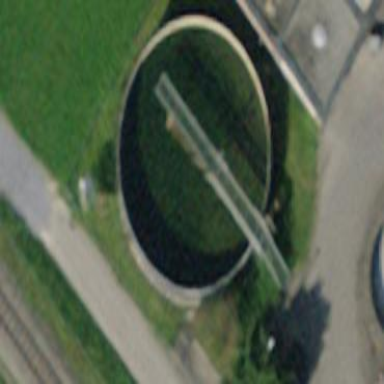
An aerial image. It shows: Silo.